Field crop: tomato
Growth stage: 1
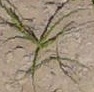
Species: cyperus